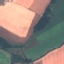
Land use / land cover: AnnualCrop